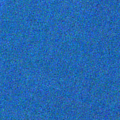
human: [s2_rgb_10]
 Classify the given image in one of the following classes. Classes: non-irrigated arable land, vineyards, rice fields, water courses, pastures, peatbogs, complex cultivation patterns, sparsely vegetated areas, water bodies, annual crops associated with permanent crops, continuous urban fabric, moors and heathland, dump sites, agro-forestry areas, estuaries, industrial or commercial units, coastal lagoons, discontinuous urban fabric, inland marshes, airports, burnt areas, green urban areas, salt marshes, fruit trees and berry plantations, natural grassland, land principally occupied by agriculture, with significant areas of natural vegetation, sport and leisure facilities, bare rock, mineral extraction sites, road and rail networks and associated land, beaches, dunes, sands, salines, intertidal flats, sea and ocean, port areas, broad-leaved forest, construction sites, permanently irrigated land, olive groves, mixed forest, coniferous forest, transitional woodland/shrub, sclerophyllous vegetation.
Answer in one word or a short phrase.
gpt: sea and ocean